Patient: sex M, age 47
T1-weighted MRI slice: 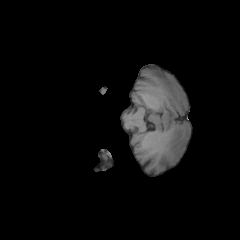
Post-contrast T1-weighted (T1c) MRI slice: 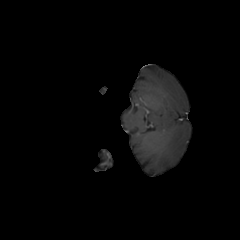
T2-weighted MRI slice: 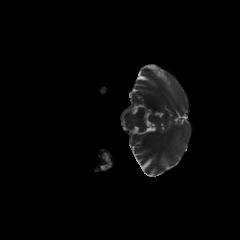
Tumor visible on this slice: no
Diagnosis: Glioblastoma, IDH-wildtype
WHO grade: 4